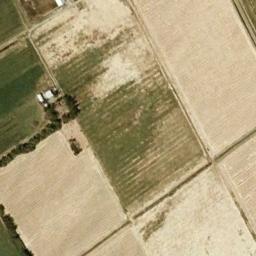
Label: rectangular_farmland